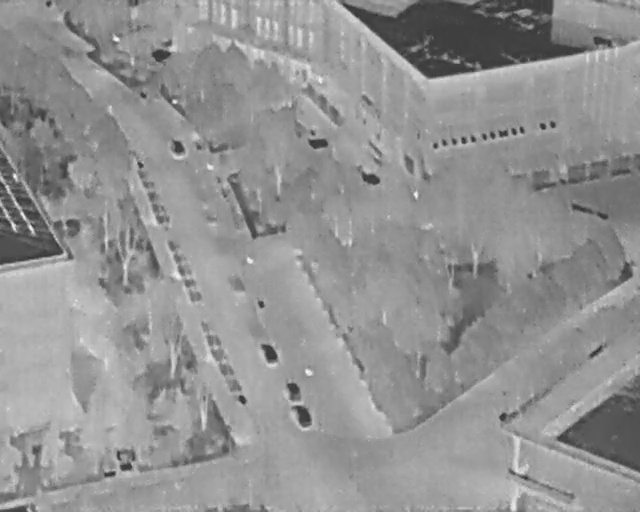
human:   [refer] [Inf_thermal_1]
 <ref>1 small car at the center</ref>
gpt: <box>[[40, 67, 43, 70, 159]]</box>

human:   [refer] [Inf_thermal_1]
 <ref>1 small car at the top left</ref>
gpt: <box>[[26, 27, 29, 29, 161]]</box>